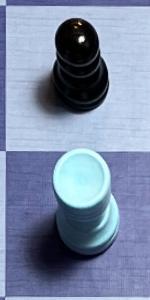
Label: Rook_White